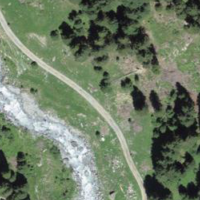
EUNIS habitat code: 26
Species observed at this site:
Arctium tomentosum